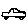
Label: car